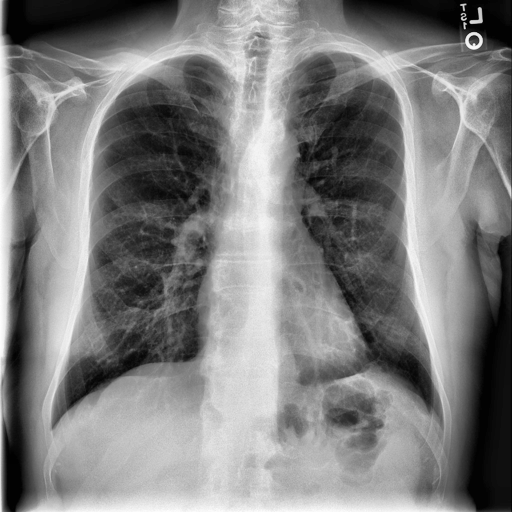
Finding: NORMAL